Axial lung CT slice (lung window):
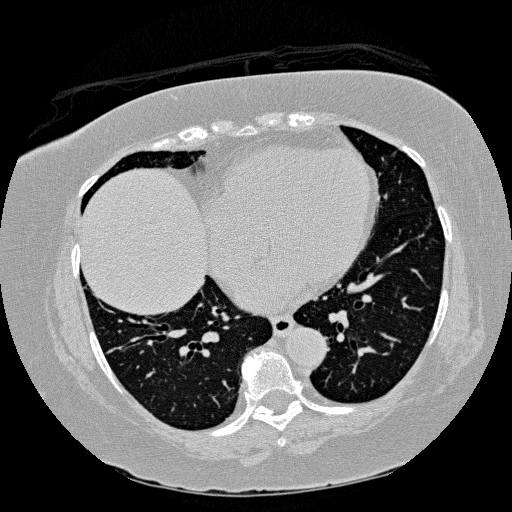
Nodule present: no